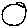
Label: circle